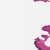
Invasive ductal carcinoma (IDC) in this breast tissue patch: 0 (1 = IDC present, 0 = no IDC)